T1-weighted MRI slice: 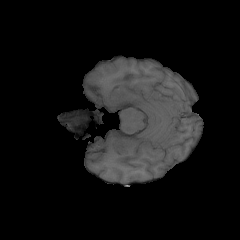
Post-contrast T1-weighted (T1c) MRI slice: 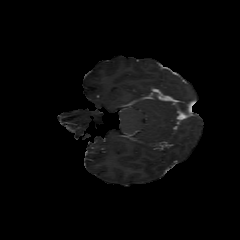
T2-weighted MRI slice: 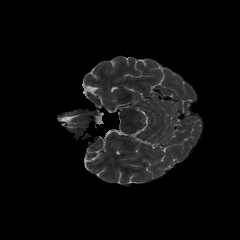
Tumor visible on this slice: no